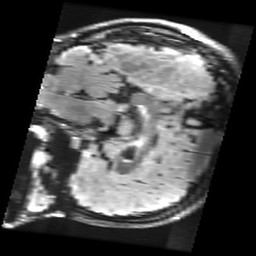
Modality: FLAIR
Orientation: sagittal
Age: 19
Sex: female
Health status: healthy
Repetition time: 12 s
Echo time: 0.09782 s